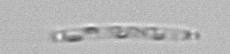
Label: Cerataulina_pelagica